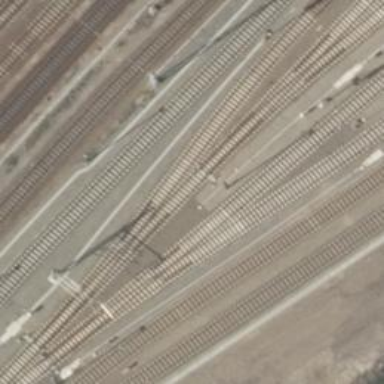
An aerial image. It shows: Abandoned railway siding.